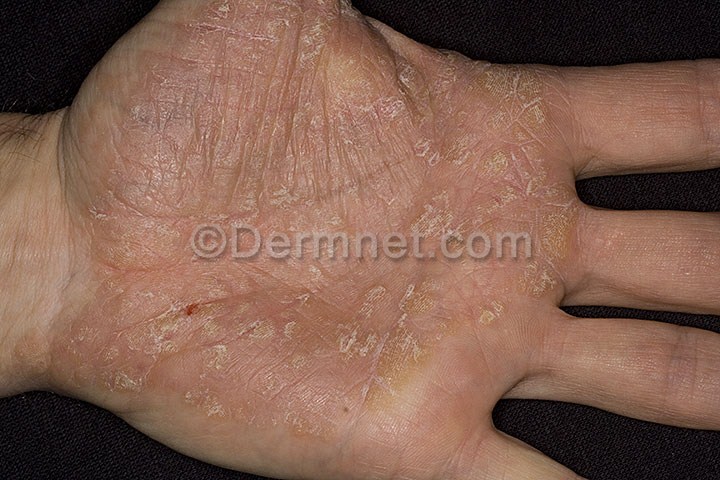
Disease: Psoriasis pictures Lichen Planus and related diseases